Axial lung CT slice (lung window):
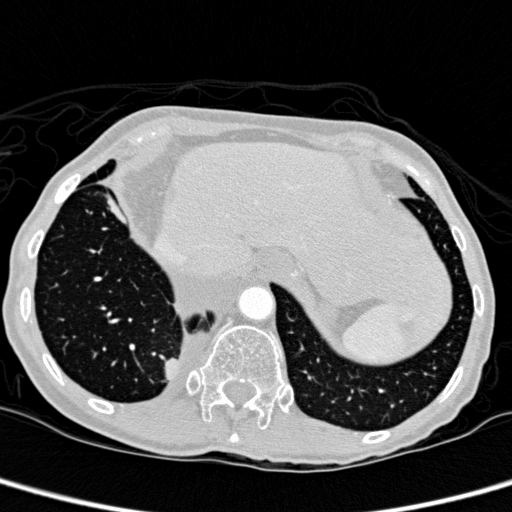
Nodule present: yes
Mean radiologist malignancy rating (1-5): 2.5